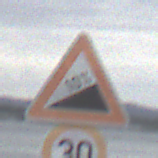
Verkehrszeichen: Steigung10
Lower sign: Geschwindigkeit30
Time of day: Midday
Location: Outdoor (Suburban)
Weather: Overcast
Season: NotSpecified
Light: Natural